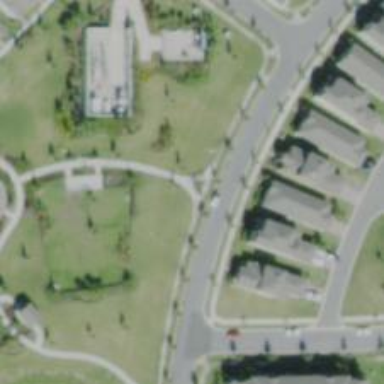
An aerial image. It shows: Footway leading to community center which serves as club house.